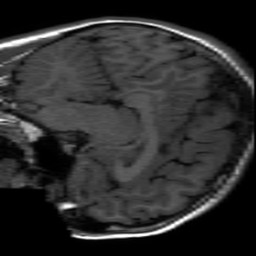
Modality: inplaneT1
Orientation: sagittal
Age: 17
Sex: female
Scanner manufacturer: ge
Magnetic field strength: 3 T
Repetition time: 2.297 s
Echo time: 0.02273 s